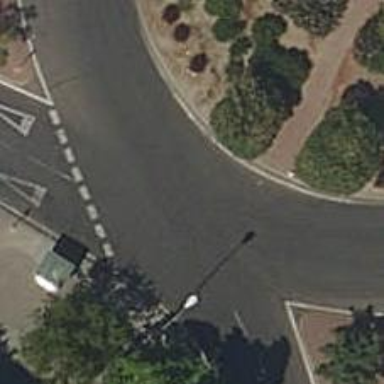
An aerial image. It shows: Roundabout on residential road with asphalt surface.